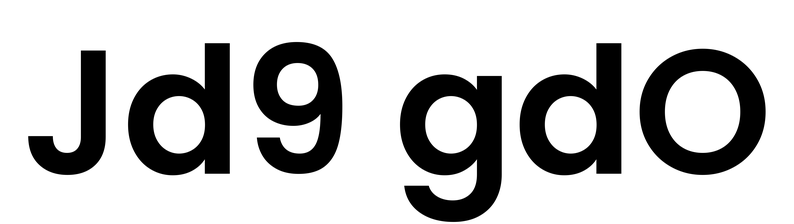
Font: Poppins-SemiBold